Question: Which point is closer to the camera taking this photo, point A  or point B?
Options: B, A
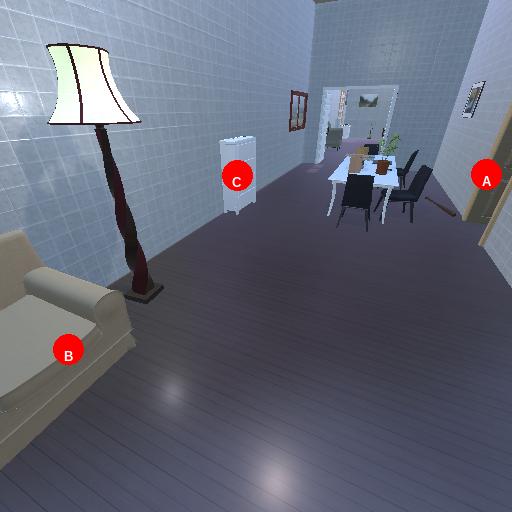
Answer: B